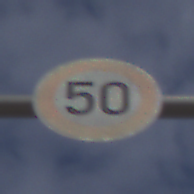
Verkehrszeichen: Geschwindigkeit50
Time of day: Midday
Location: Outdoor (Nature)
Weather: PartlyCloudy
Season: NotSpecified
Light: Natural